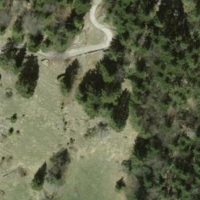
EUNIS habitat code: 44
Species observed at this site:
Vicia sepium
Orchis mascula
Juniperus communis
Fringilla coelebs